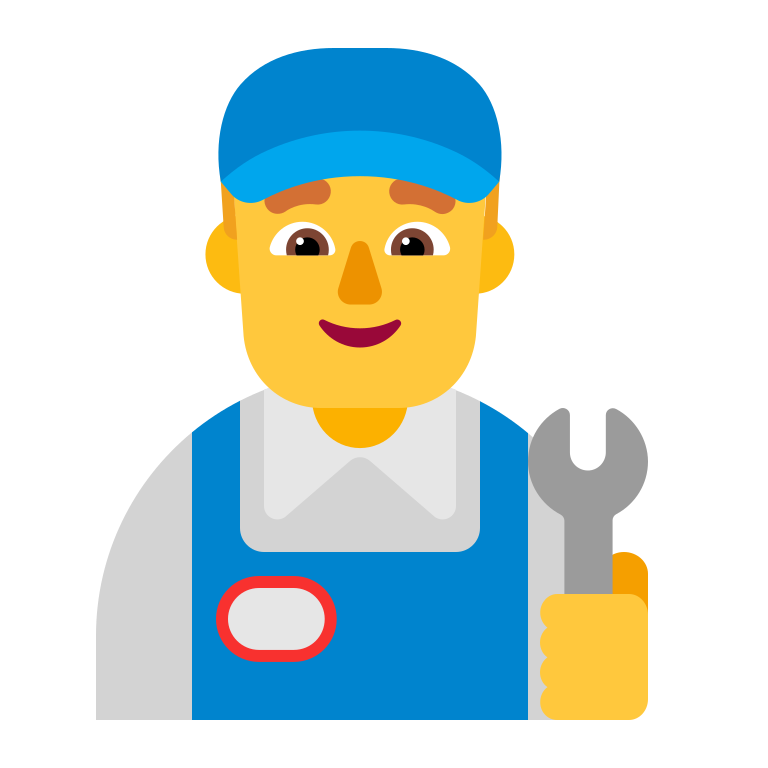
man mechanic flat default